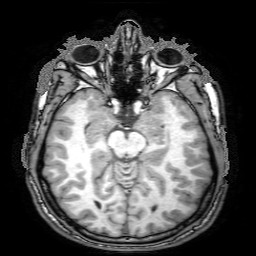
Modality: T1w
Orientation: axial
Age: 24
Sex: male
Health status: ill
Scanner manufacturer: philips
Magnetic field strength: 3 T
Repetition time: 8.195 s
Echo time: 3.753 s